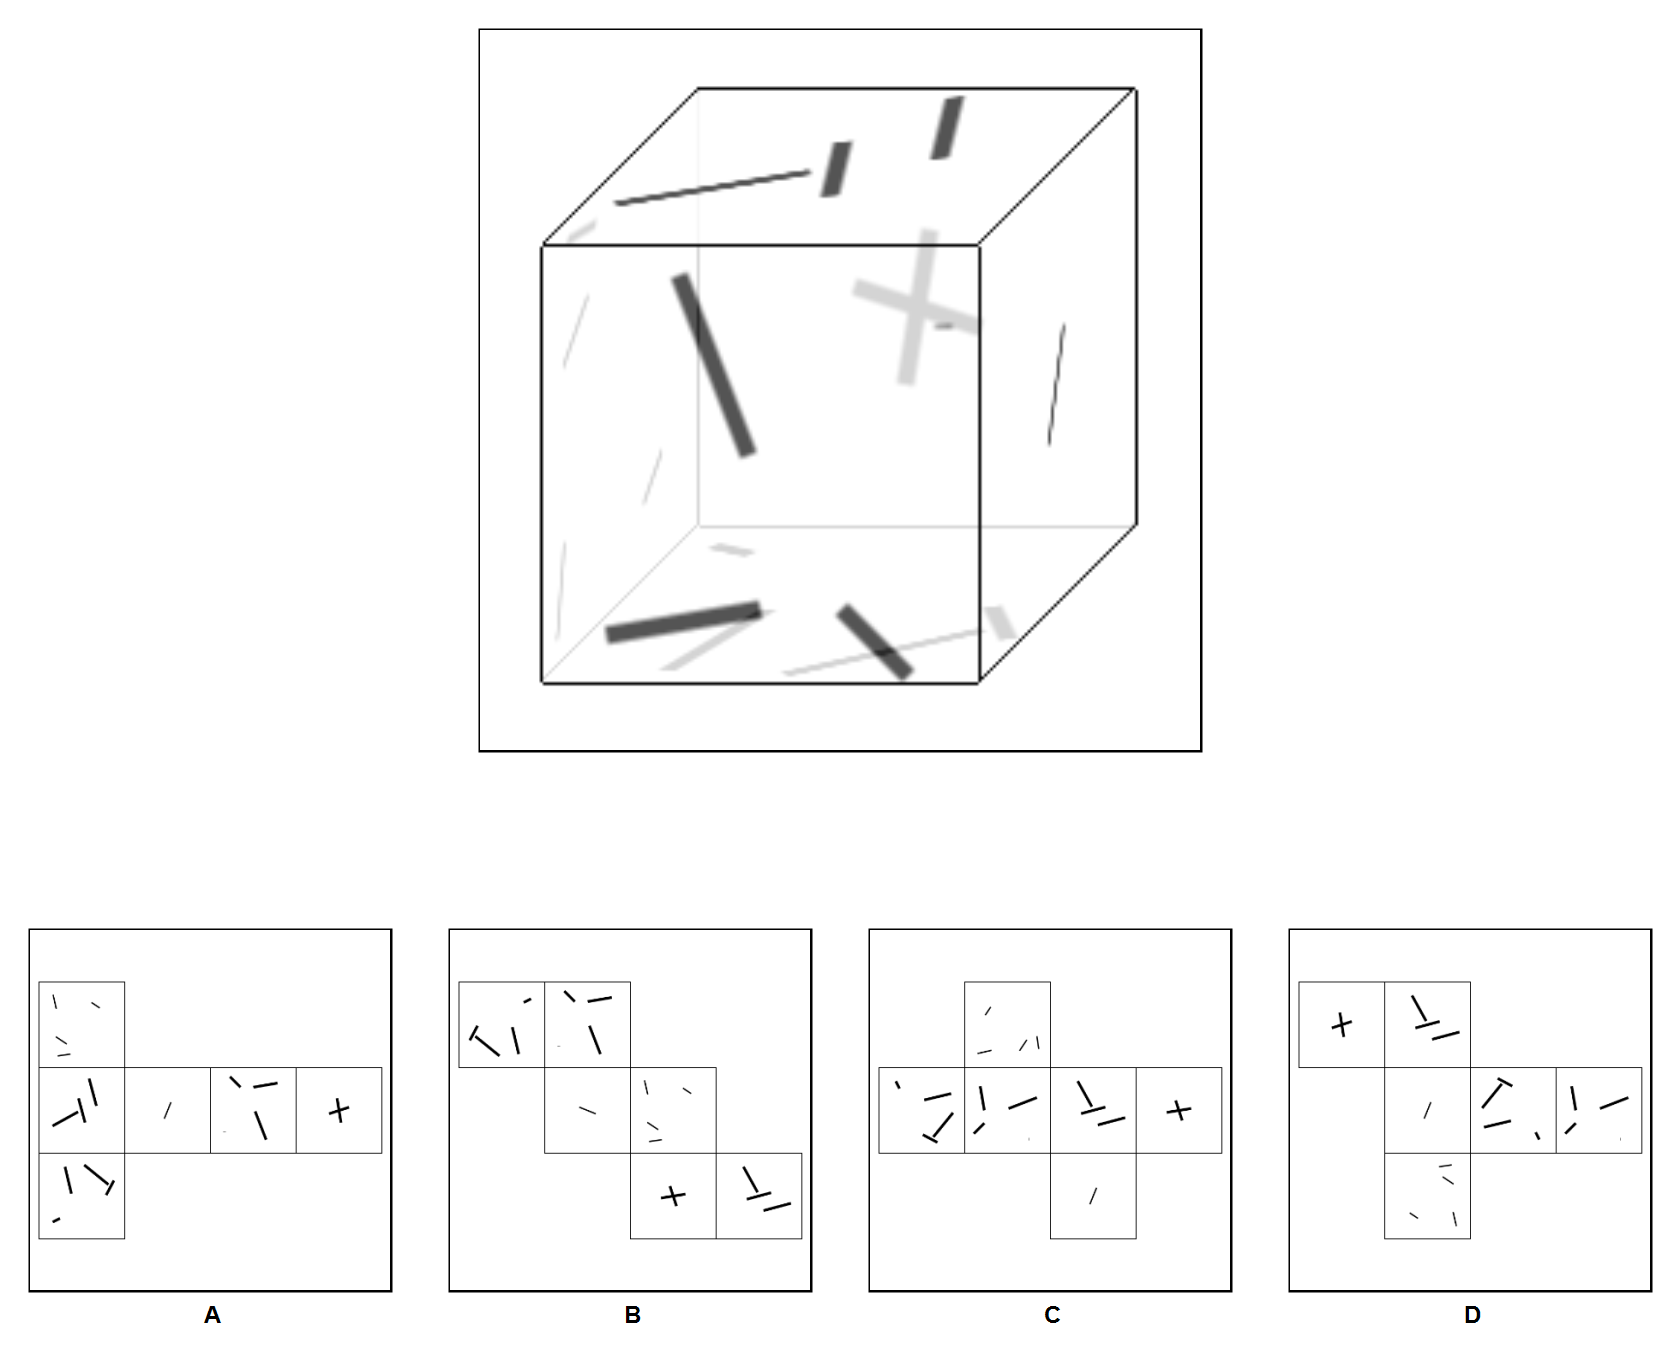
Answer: C